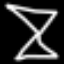
Label: hourglass